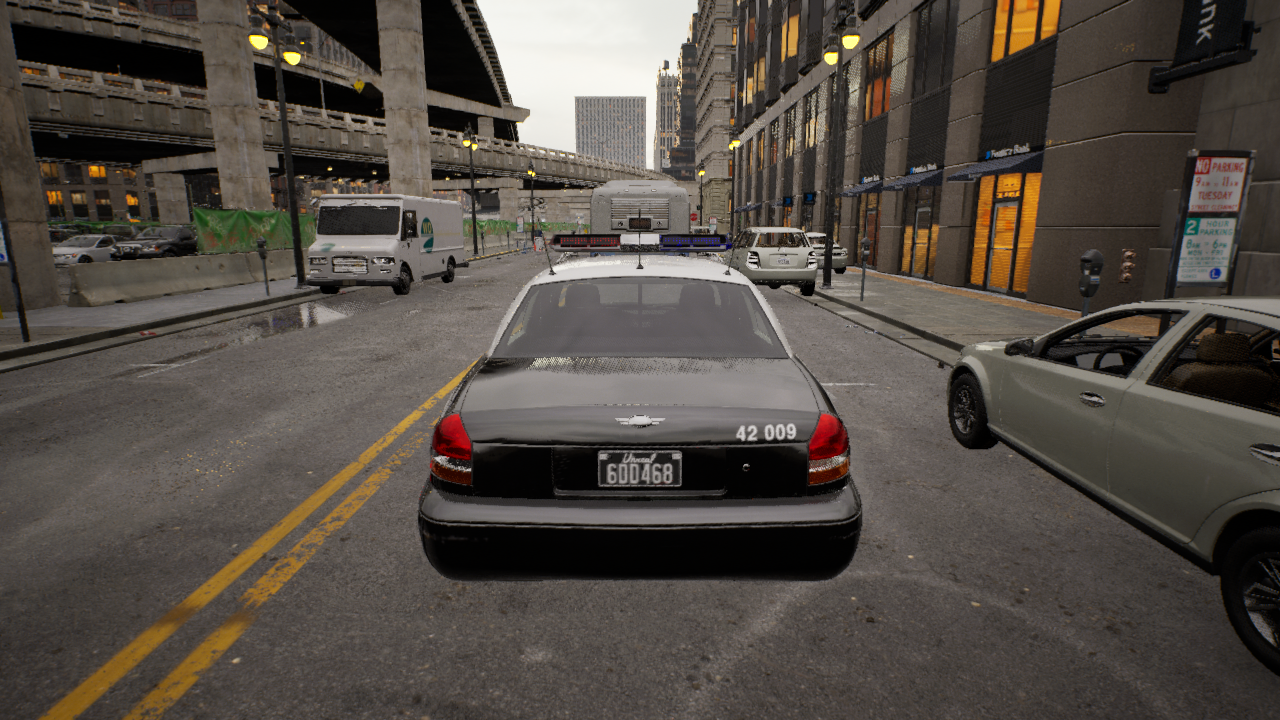
Venue: downtown
Lighting: golden hour
Vehicle rig: sedan